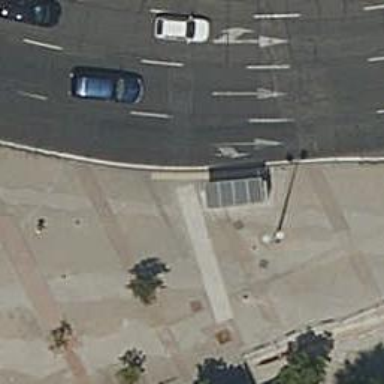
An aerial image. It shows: Bus stop with shelter. It is platform for public transport.